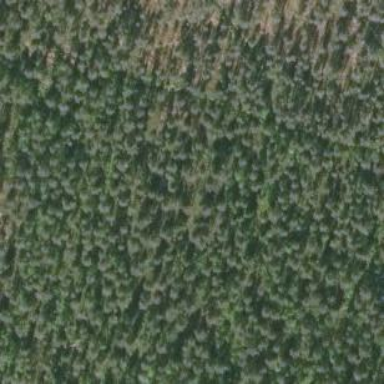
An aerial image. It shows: Needle-leaved woodland.